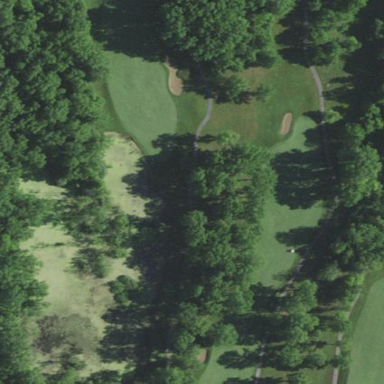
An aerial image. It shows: Scenic view of water hazard on golf course. The natural water feature adds beauty to the landscape.